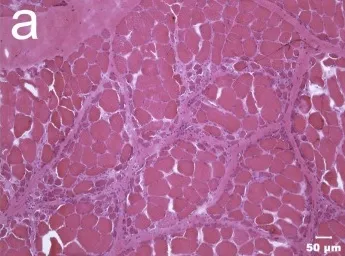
Cryosections from the triceps muscle at low [H&E stain.
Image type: pathology (h&e)